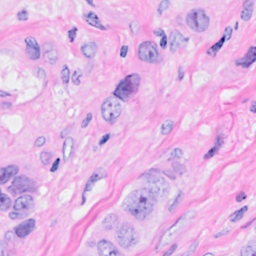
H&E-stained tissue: Breast